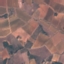
Land use / land cover: PermanentCrop